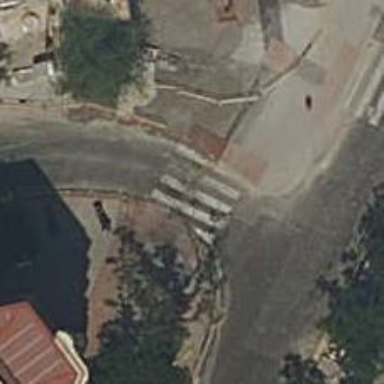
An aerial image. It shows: Uncontrolled zebra crossing on the road.